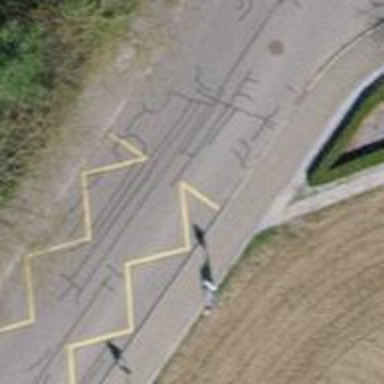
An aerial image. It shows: Bus stop with platform for public transport.